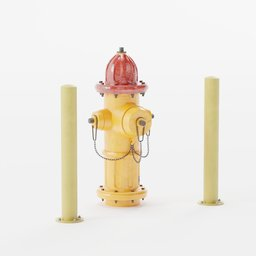
Label: architecture